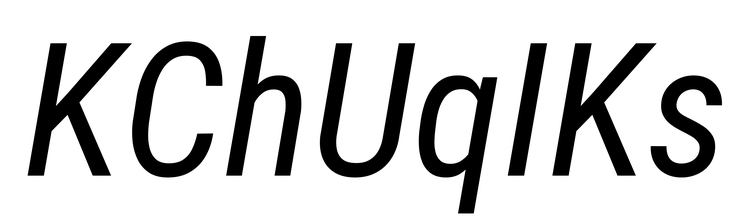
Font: Roboto-Italic_Condensed_Italic